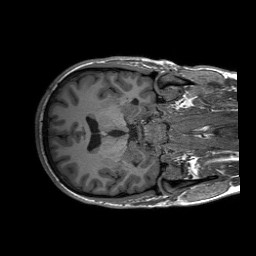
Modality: T1w
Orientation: axial